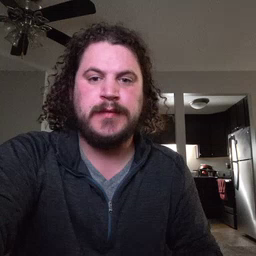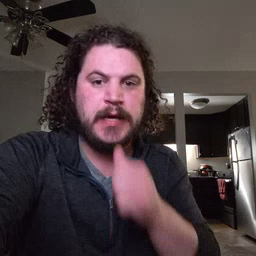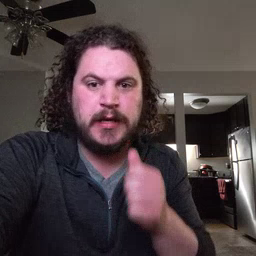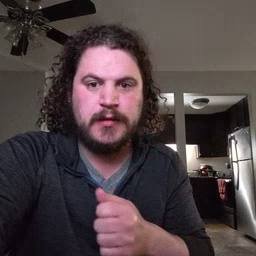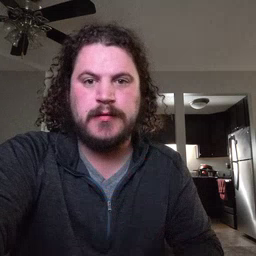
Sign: hide